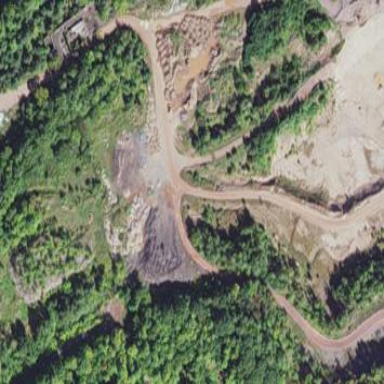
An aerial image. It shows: Quarry area.